Field crop: tomato
Growth stage: 2
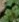
Species: solanum